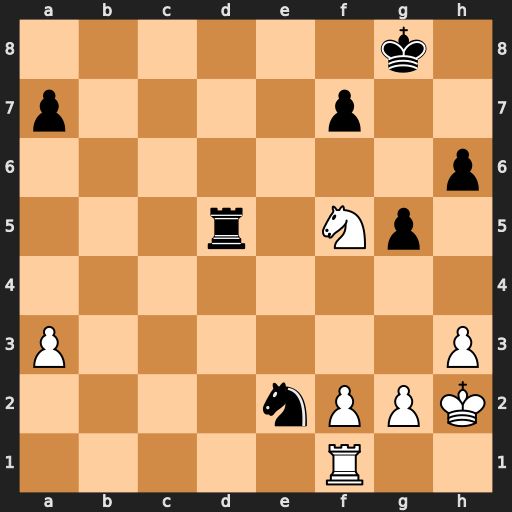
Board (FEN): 6k1/p4p2/7p/3r1Np1/8/P6P/4nPPK/5R2
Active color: w
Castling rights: -
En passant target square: -
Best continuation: Ne7+ Kg7 Nxd5